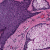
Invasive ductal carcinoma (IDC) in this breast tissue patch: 0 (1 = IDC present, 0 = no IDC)